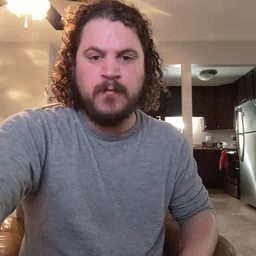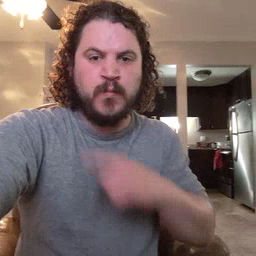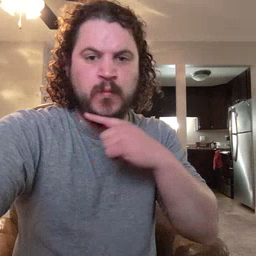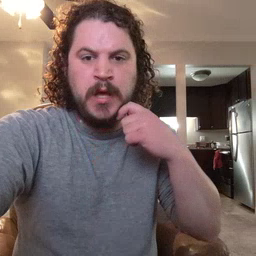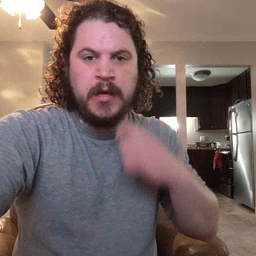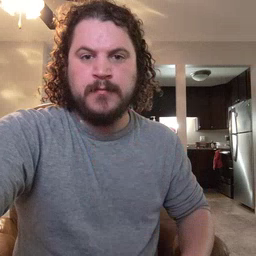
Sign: dry